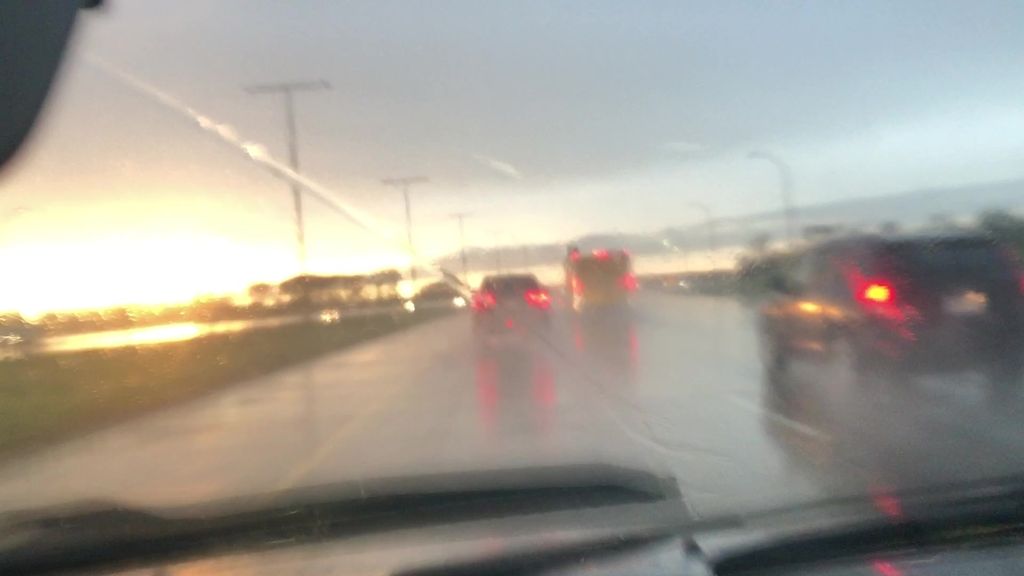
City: edmonton